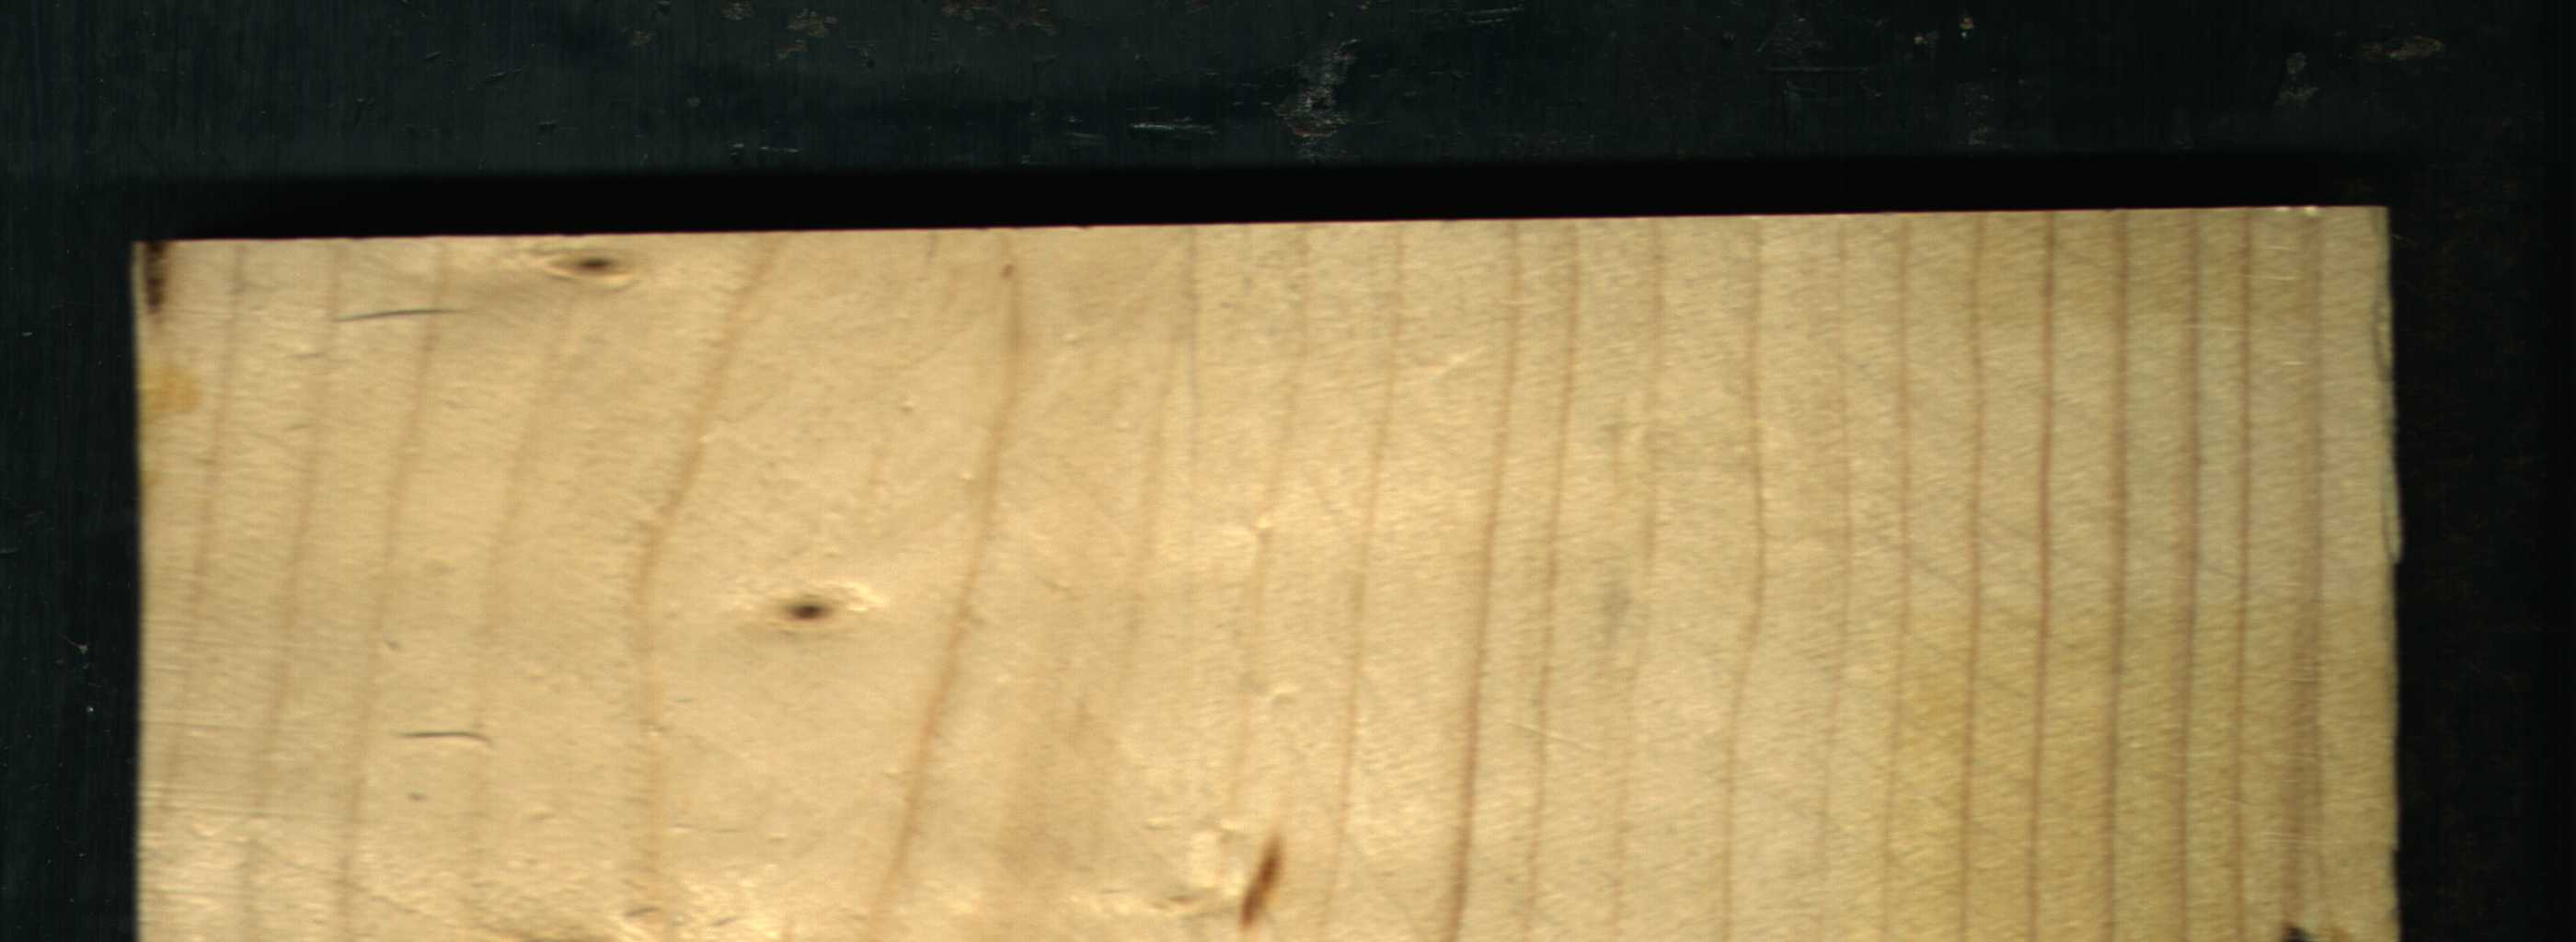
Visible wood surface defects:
resin
resin
Live_Knot
Live_Knot